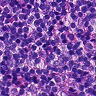
Metastatic tissue present: no